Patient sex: M
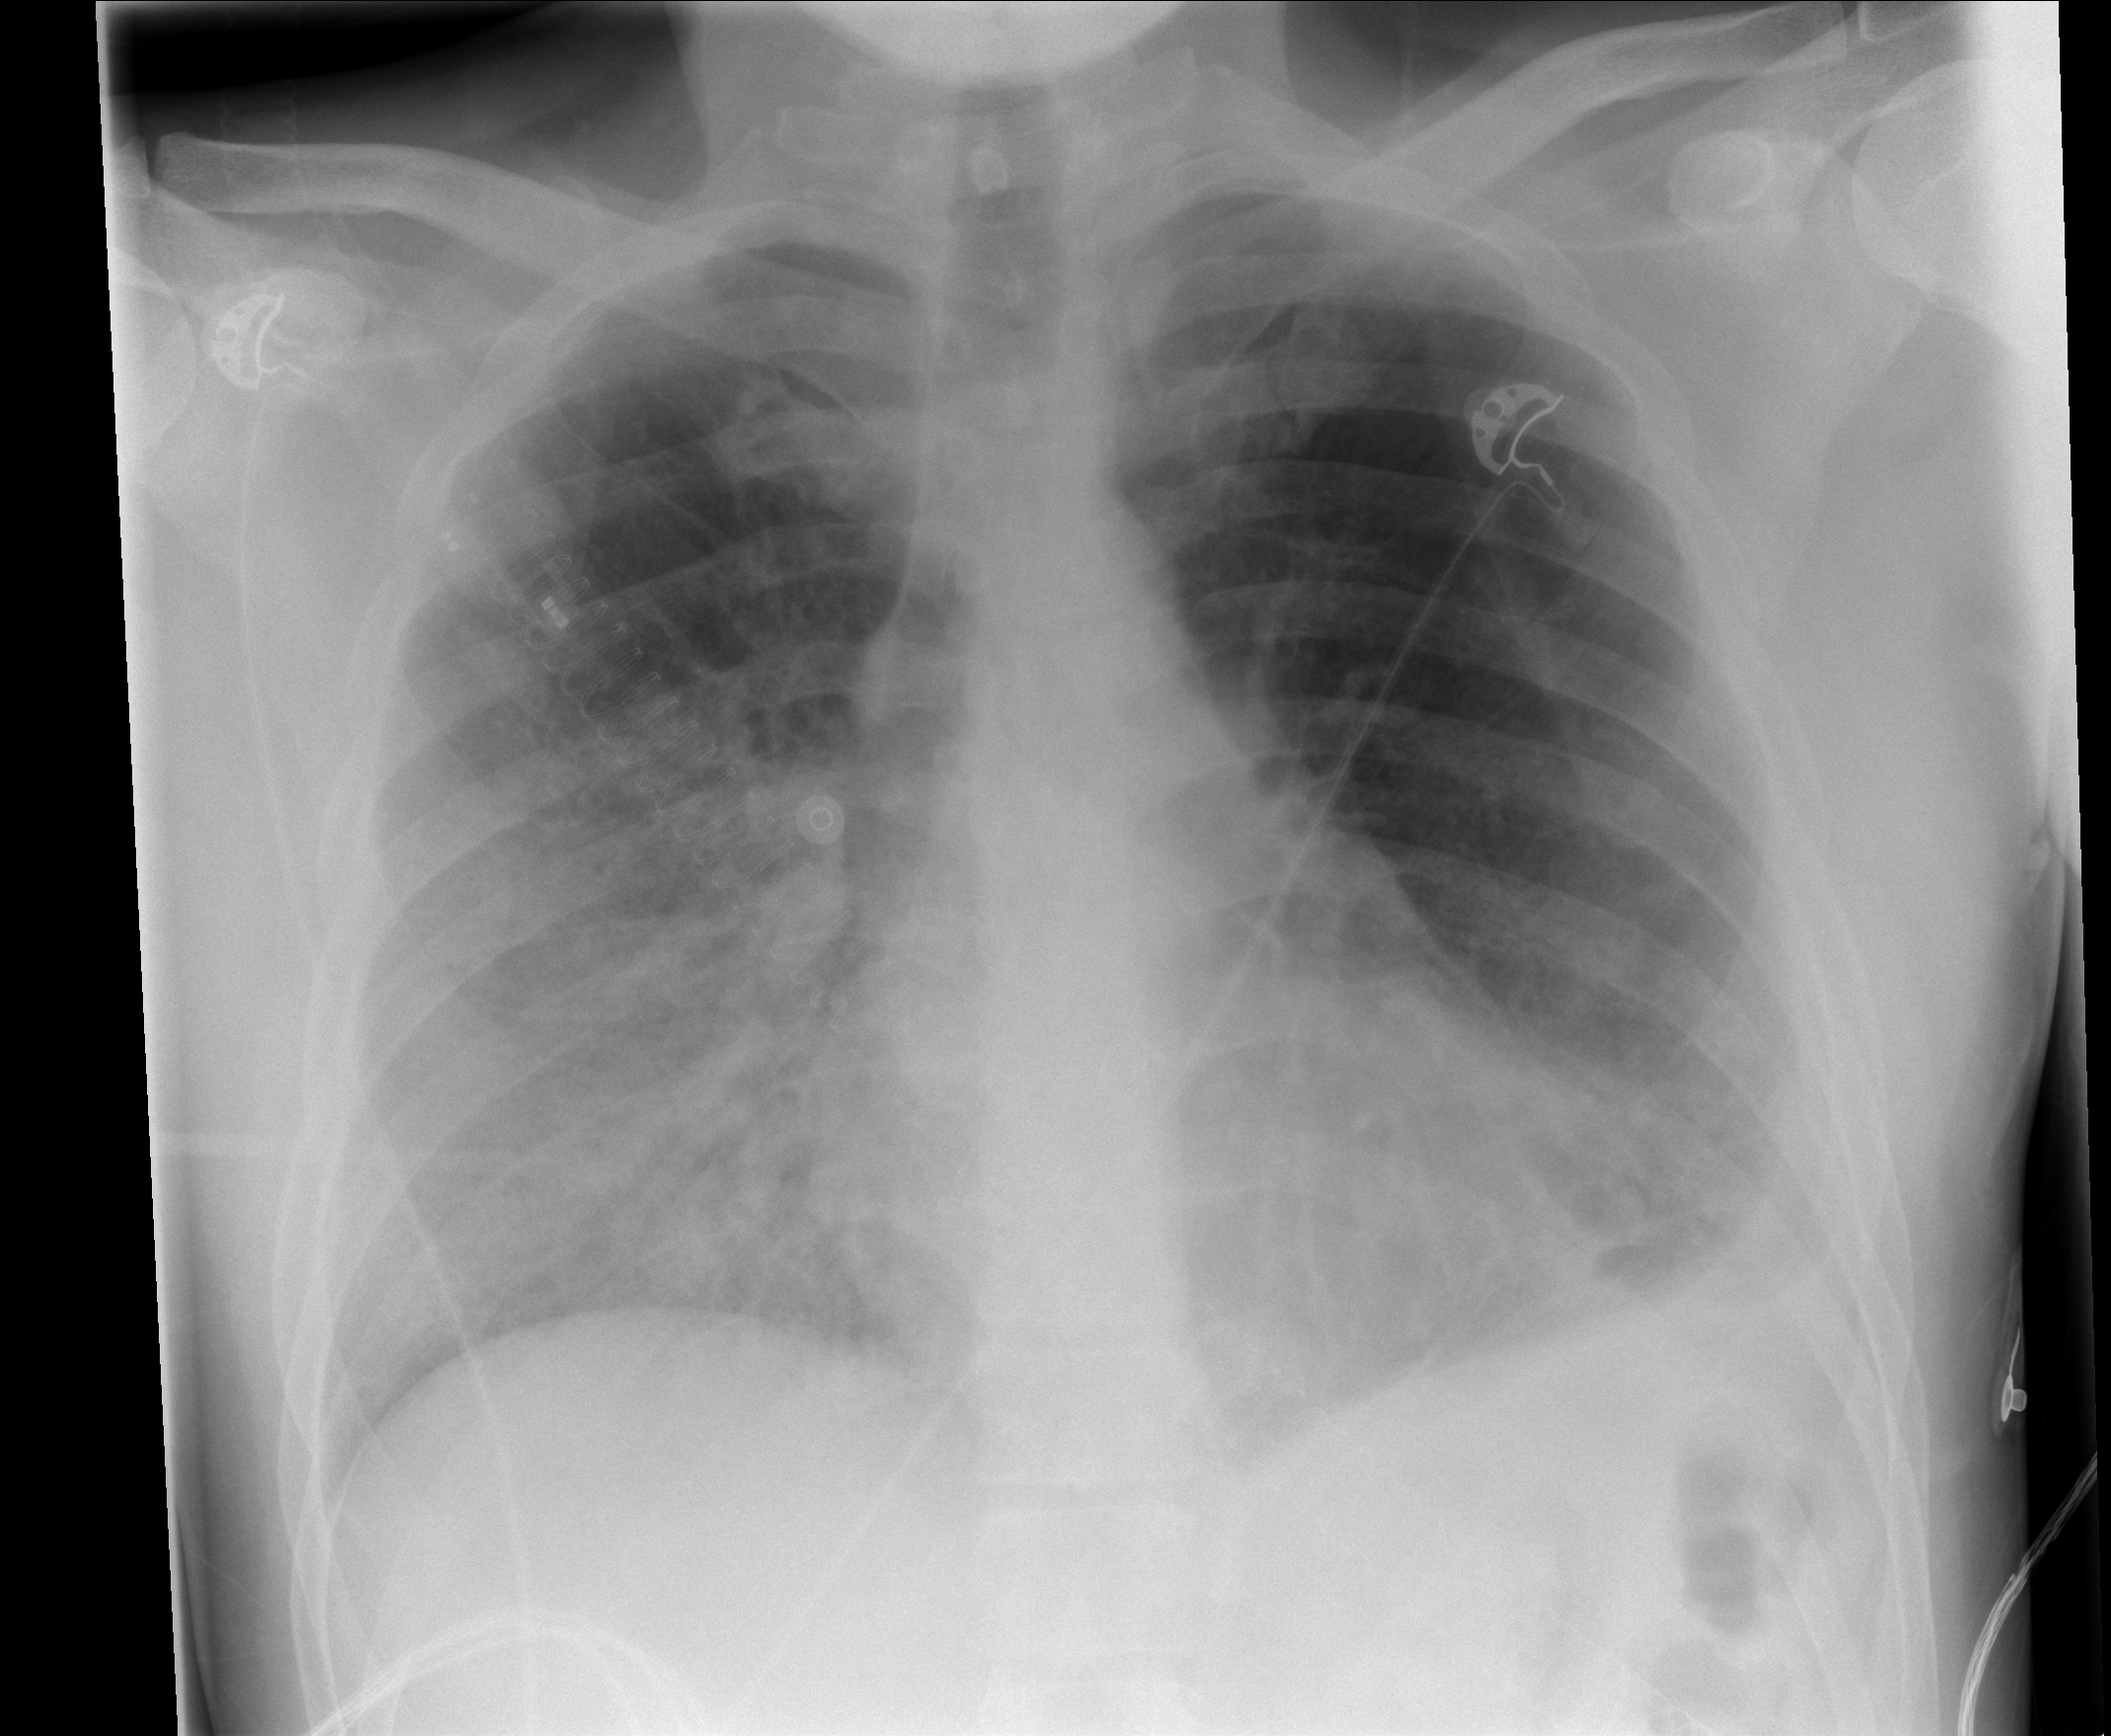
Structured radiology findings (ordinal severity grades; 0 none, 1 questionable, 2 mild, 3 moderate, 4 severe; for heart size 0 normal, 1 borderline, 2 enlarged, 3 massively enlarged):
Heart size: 0
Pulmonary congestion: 0
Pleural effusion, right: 0
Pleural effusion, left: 2
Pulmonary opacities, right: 3
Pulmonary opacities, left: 1
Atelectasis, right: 2
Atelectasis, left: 2